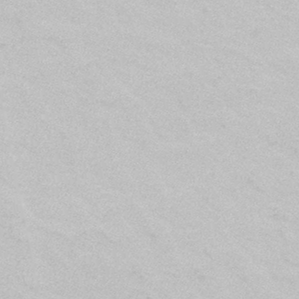
Label: frost